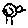
Label: bird